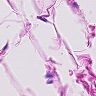
Metastatic tissue present: no